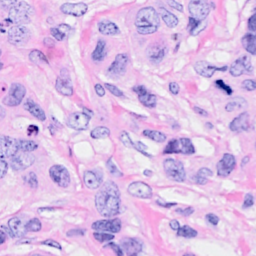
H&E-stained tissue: Breast